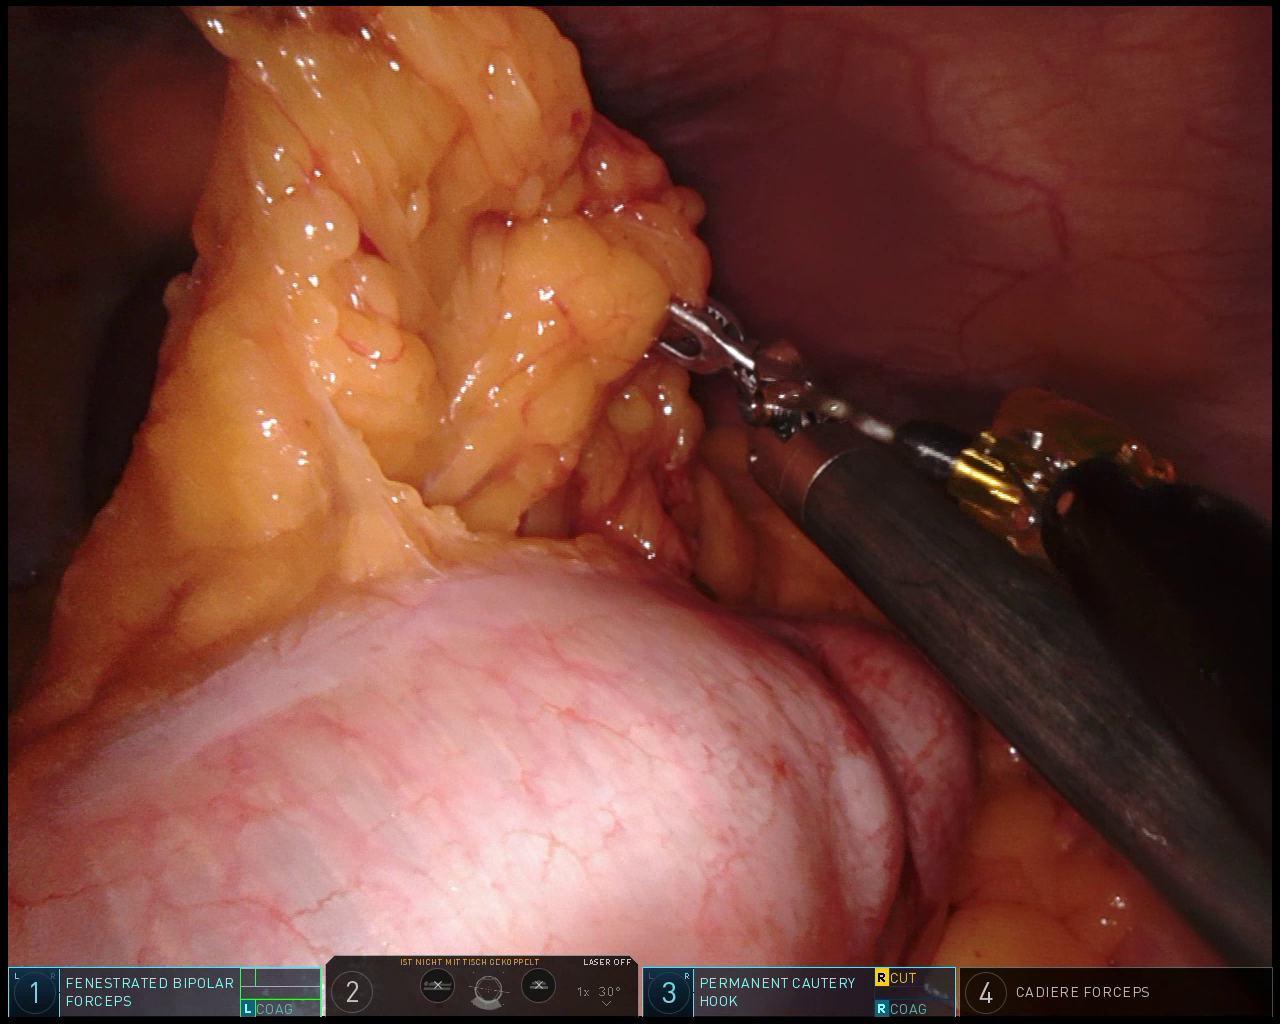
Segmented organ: colon
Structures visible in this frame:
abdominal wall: yes
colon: yes
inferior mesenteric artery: no
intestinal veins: no
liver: no
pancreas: no
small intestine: no
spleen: no
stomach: no
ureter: no
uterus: no
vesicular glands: no